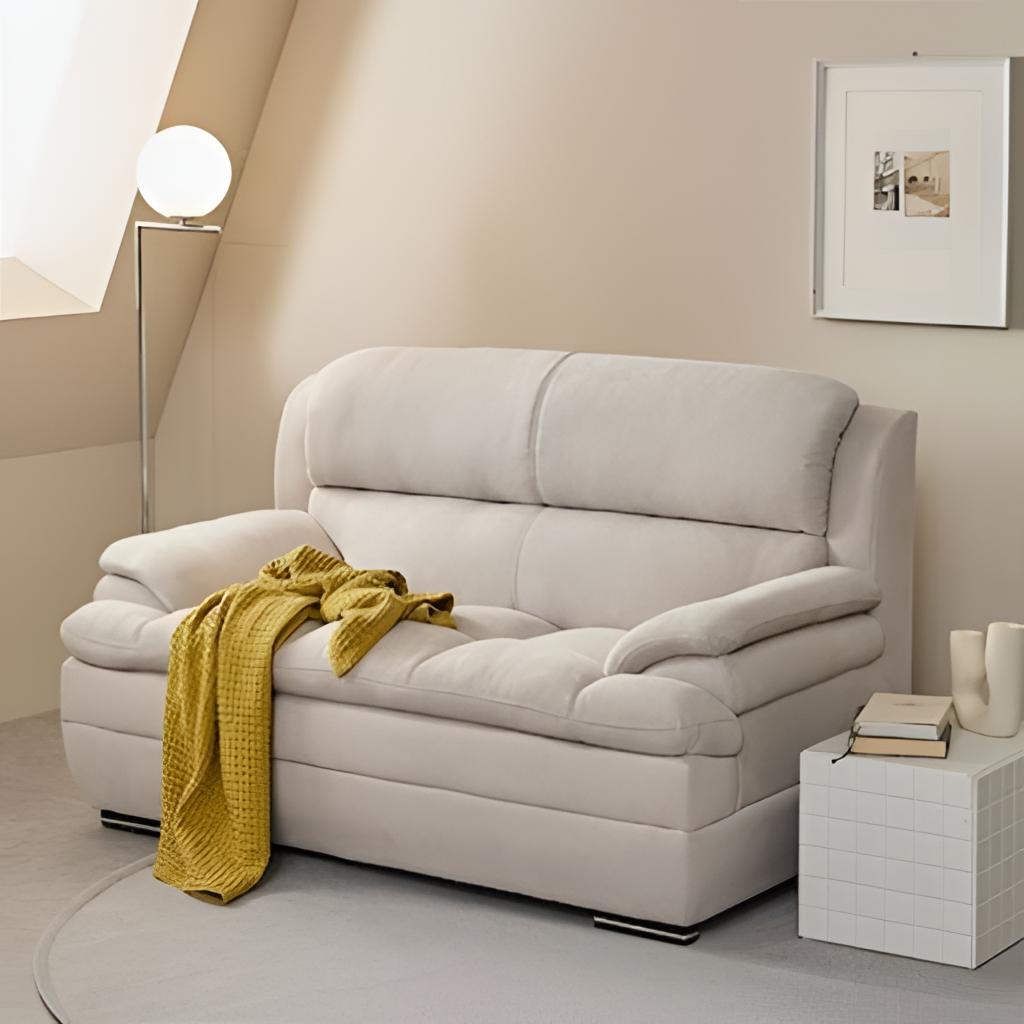
living room, fabric loveseat, gray carpet flooring, with solid pattern, paint wallpaper, with solid pattern, contemporary